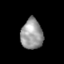
Tissue: skin
Cell type: Epithelial cells
Senescence score: 0.8247
Nuclear area (px): 645
Mean DAPI intensity: 153.602